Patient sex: M
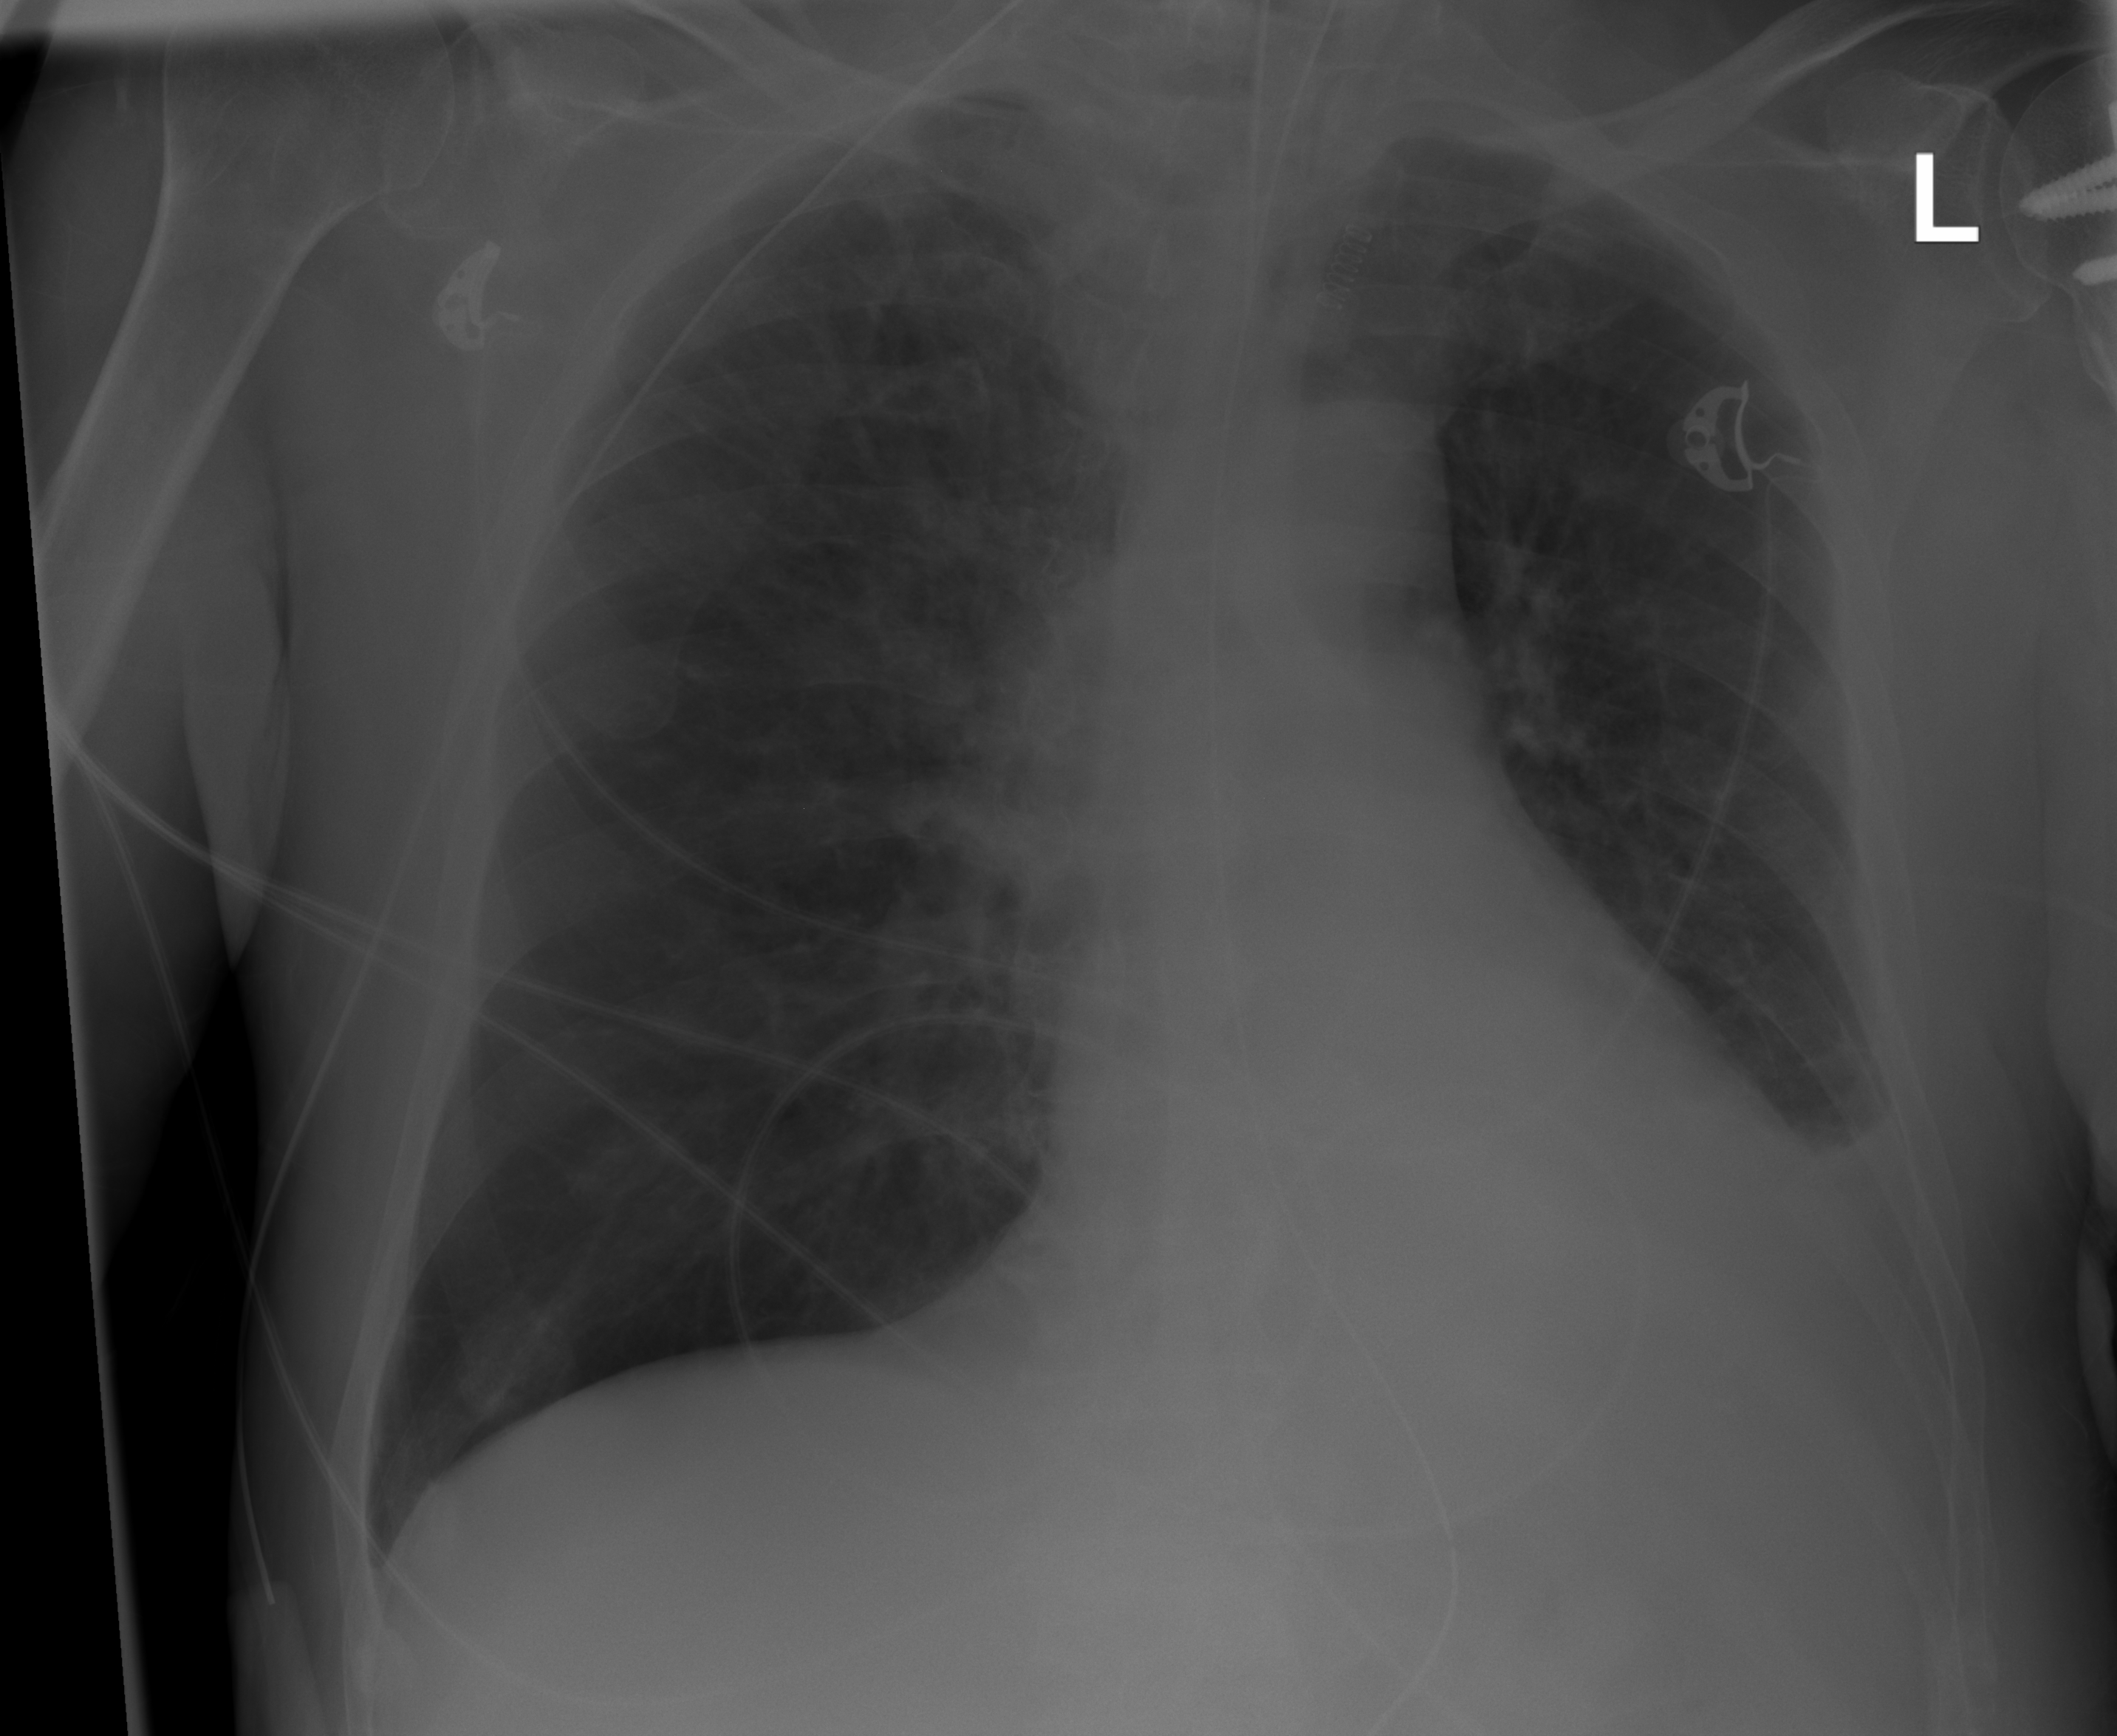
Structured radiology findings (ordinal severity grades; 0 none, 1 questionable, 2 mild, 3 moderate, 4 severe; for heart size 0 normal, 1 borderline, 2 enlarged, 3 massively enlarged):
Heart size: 0
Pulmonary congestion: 0
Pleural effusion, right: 0
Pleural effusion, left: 2
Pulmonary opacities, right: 1
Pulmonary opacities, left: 0
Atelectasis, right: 1
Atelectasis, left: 2